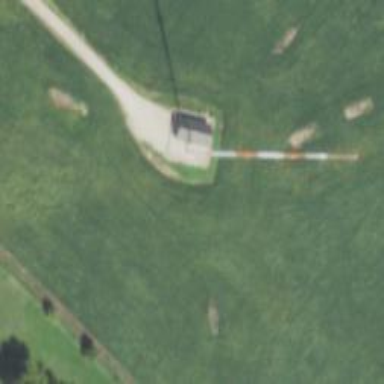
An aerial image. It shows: Communication mast tower.